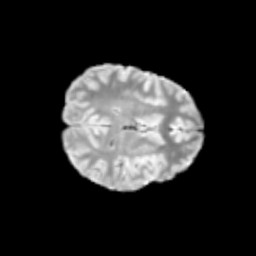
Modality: T2w
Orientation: axial
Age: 11
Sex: female
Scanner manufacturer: siemens
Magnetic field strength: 3 T
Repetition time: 3.8 s
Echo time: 0.07 s